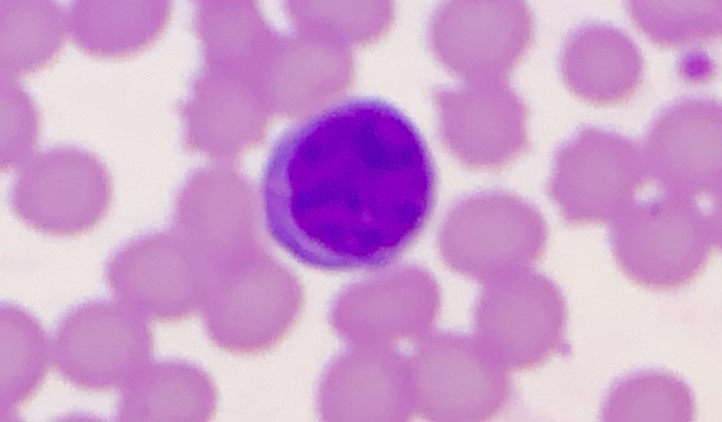
White blood cell type: Lymphocyte